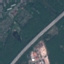
Land use / land cover: Highway